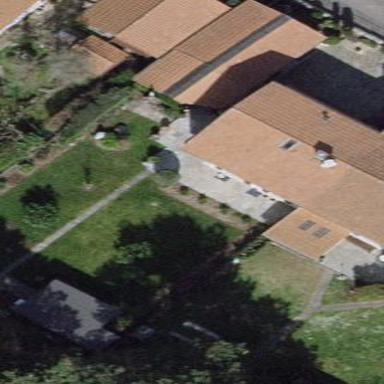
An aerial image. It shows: Garden surrounded by fence.